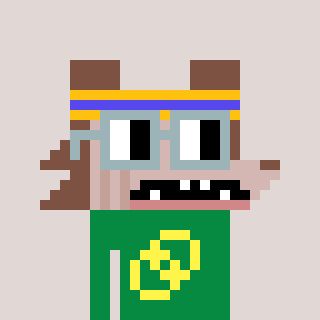
a pixel art character with square dark gray glasses, a werewolf-shaped head and a green-colored body on a warm background